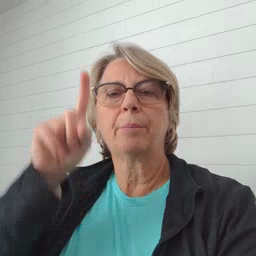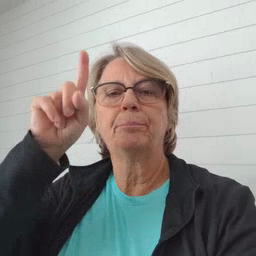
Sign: up